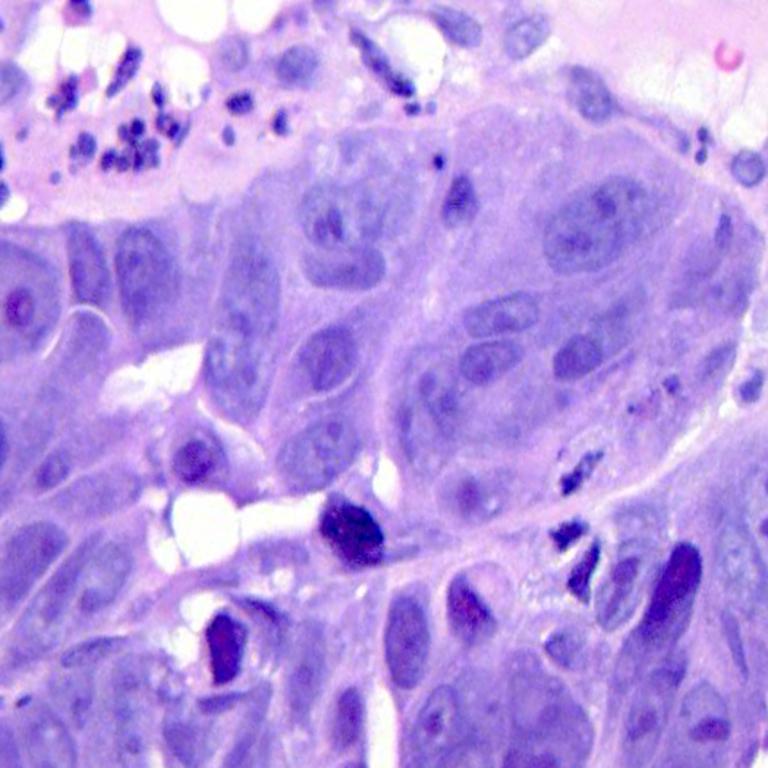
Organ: colon
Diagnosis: adenocarcinomas